Question: This is a common question but I'm struggling to center an image div inside another div. I'm using bootstrap. I use 'margin: 0auto' 'left:0' 'right:0' and 'position' but I'm unable to center the image inside '#abc' div.
<URL>
'''
<div class="row abc col-xs-12 col-sm-12 col-md-12">
<div class=" col-xs-4 col-sm-4 col-md-4 coWrap">
<div class="col-xs-12 col-sm-12 col-md-12 thumbnail">
<img class="thumbnail" src="http://img42.com/uyrJW+">
</div>
<div class="col-xs-12 col-sm-12 col-md-12 title coWrap">TITLE</div>
</div>
</div>
'''
css:
'''
.coWrap{
margin: 0 auto;
position: absolute;
}
.thumbnail{
position: relative;
margin: 0 auto;
}
.title{
position: absolute;
}
.abc{
height: 250px;
background-color: #f60;
position: relative;
}
'''
EXPECTED OUTPUT

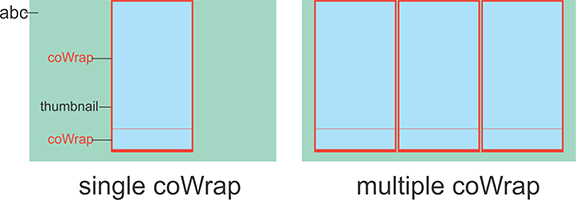
Answer: You need to specify top, bottom, left & right positions for absolute element in order to position it with 'margin: auto':
'''
.coWrap {
top: 0;
bottom: 0;
left: 0;
right: 0;
}
'''
If you want it centered vertically remember to 'margin:auto auto' or 'margin:auto' in short and + provide a 'height'.
Fiddle: <URL>